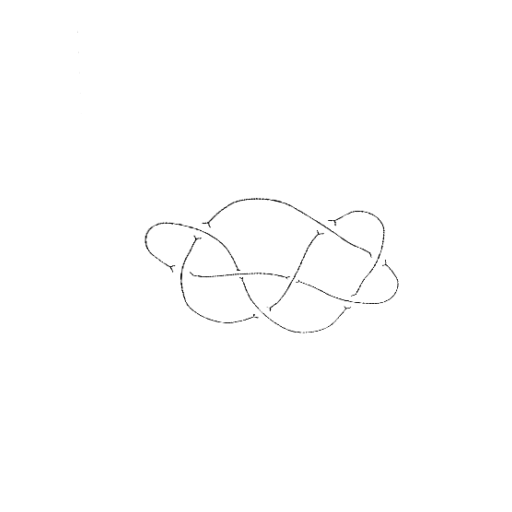
Crossing number: 8